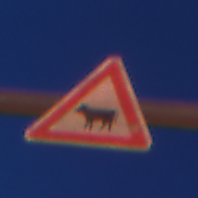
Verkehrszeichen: ViehtriebRechts
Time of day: Night
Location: Outdoor (Urban)
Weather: PartlyCloudy
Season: NotSpecified
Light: Artificial